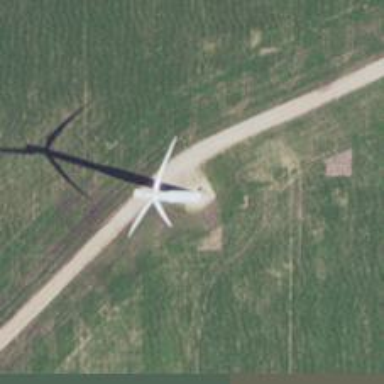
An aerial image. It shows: Wind power generator employing wind turbines.